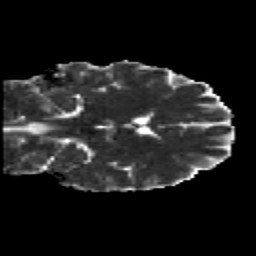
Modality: MD
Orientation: coronal
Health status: healthy
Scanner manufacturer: siemens
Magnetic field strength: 3 T
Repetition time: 12 s
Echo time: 0.092 s